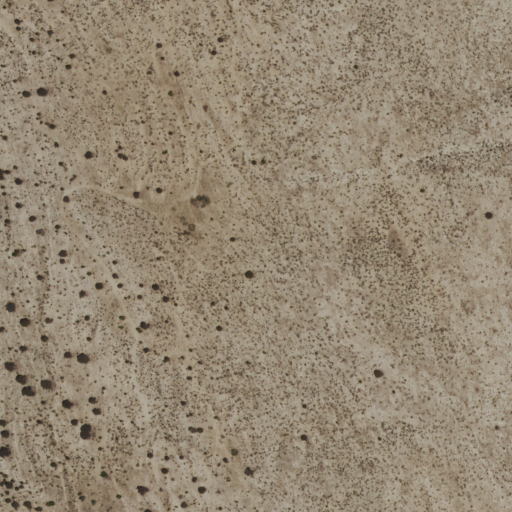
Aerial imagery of ridge(s) in New Mexico named Martine Ridge containing only shrub